Brain MRI, t1w sequence, axial 2D slice.
Patient: age 22, sex F, weight 78 kg, height 1.78 m
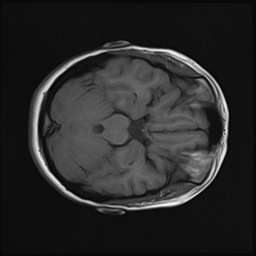